Field crop: maize
Growth stage: 1
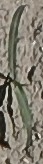
Species: sorghum